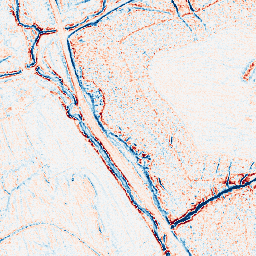
Category: edge_preserving
Decomposition family: anisotropic_diffusion
Decomposition parameters: iterations: 5
kappa: 100
gamma: 0.15
Upsampling method: nearest
Upsampling parameters: scale: 2
Upsampling scale: 2